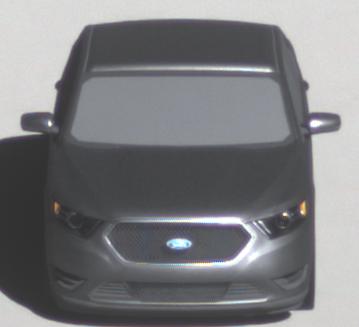
Make: Ford
Model: Taurus
Detailed model: SHO
Model produced from: 2012
Model produced until: 2019
Doors: 4
Color: gray
Road condition: dry road
Daytime: morning or afternoon
Contrast: high contrast